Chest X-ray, AP view. Patient: 27 years old, sex F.
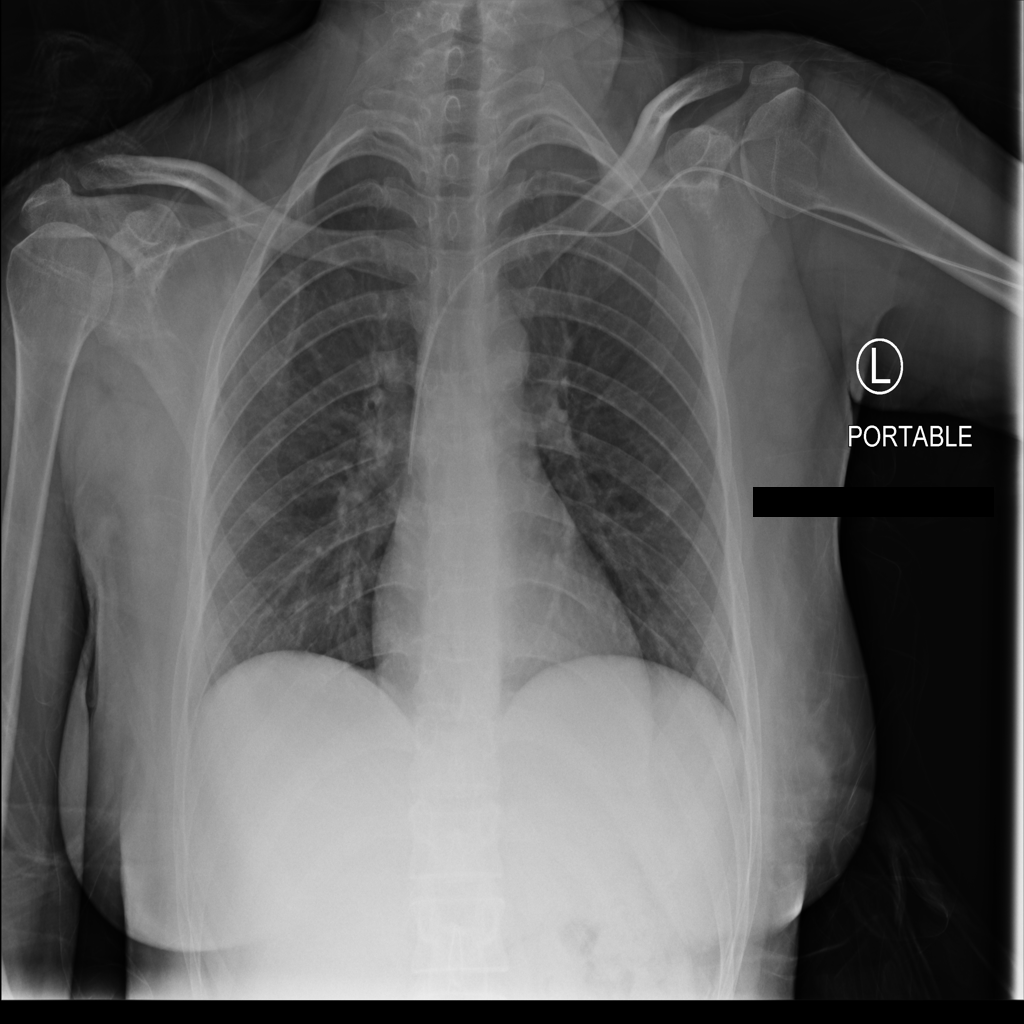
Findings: No Finding